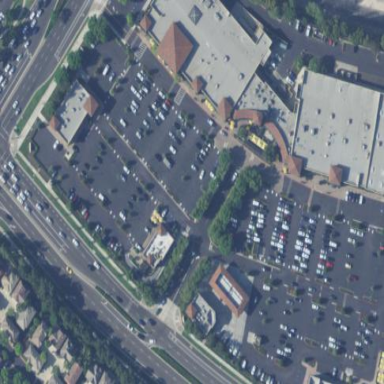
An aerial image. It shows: Retail area.